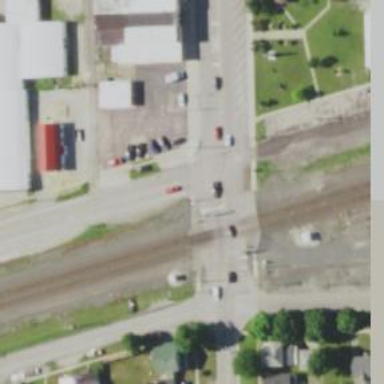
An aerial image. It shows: Level crossing with lights at railway intersection.